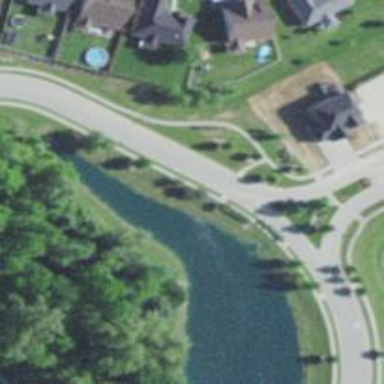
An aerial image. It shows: Residential road.